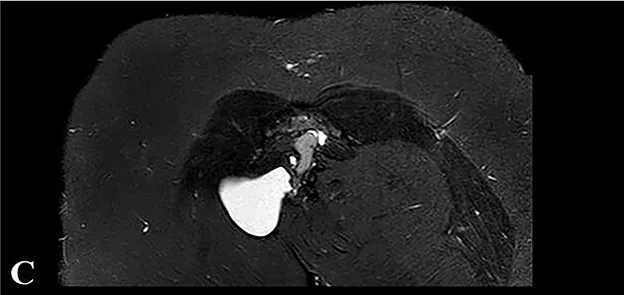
The cystic component appears hyper-intense on the STIR sequence (C).
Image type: radiology (mri)